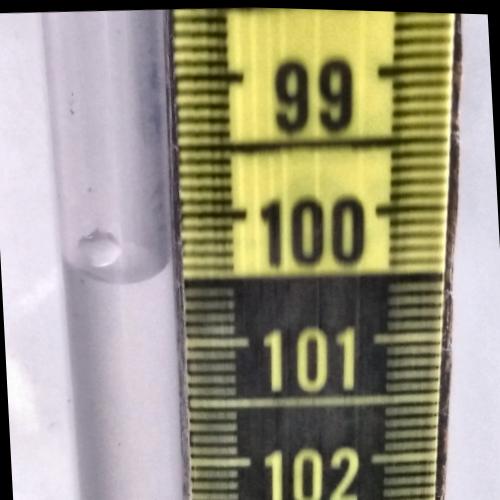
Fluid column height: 100.5 cm